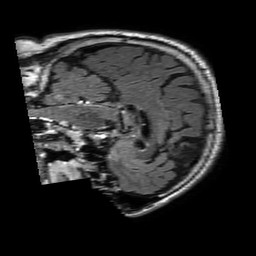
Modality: FLAIR
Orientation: sagittal
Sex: male
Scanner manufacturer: philips
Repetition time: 11 s
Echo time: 0.125 s